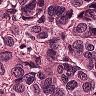
Metastatic tissue present: yes